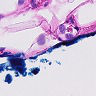
Metastatic tissue present: no